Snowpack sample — Snodgrass Mountain, Crested Butte, Colorado (2/4/25, 12:06 PM MST)
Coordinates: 38.923, -106.968
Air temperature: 35 °F
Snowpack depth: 80 cm
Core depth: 60 cm
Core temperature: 32 °F
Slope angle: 14°, slope face: 78°
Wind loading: low
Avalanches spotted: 0
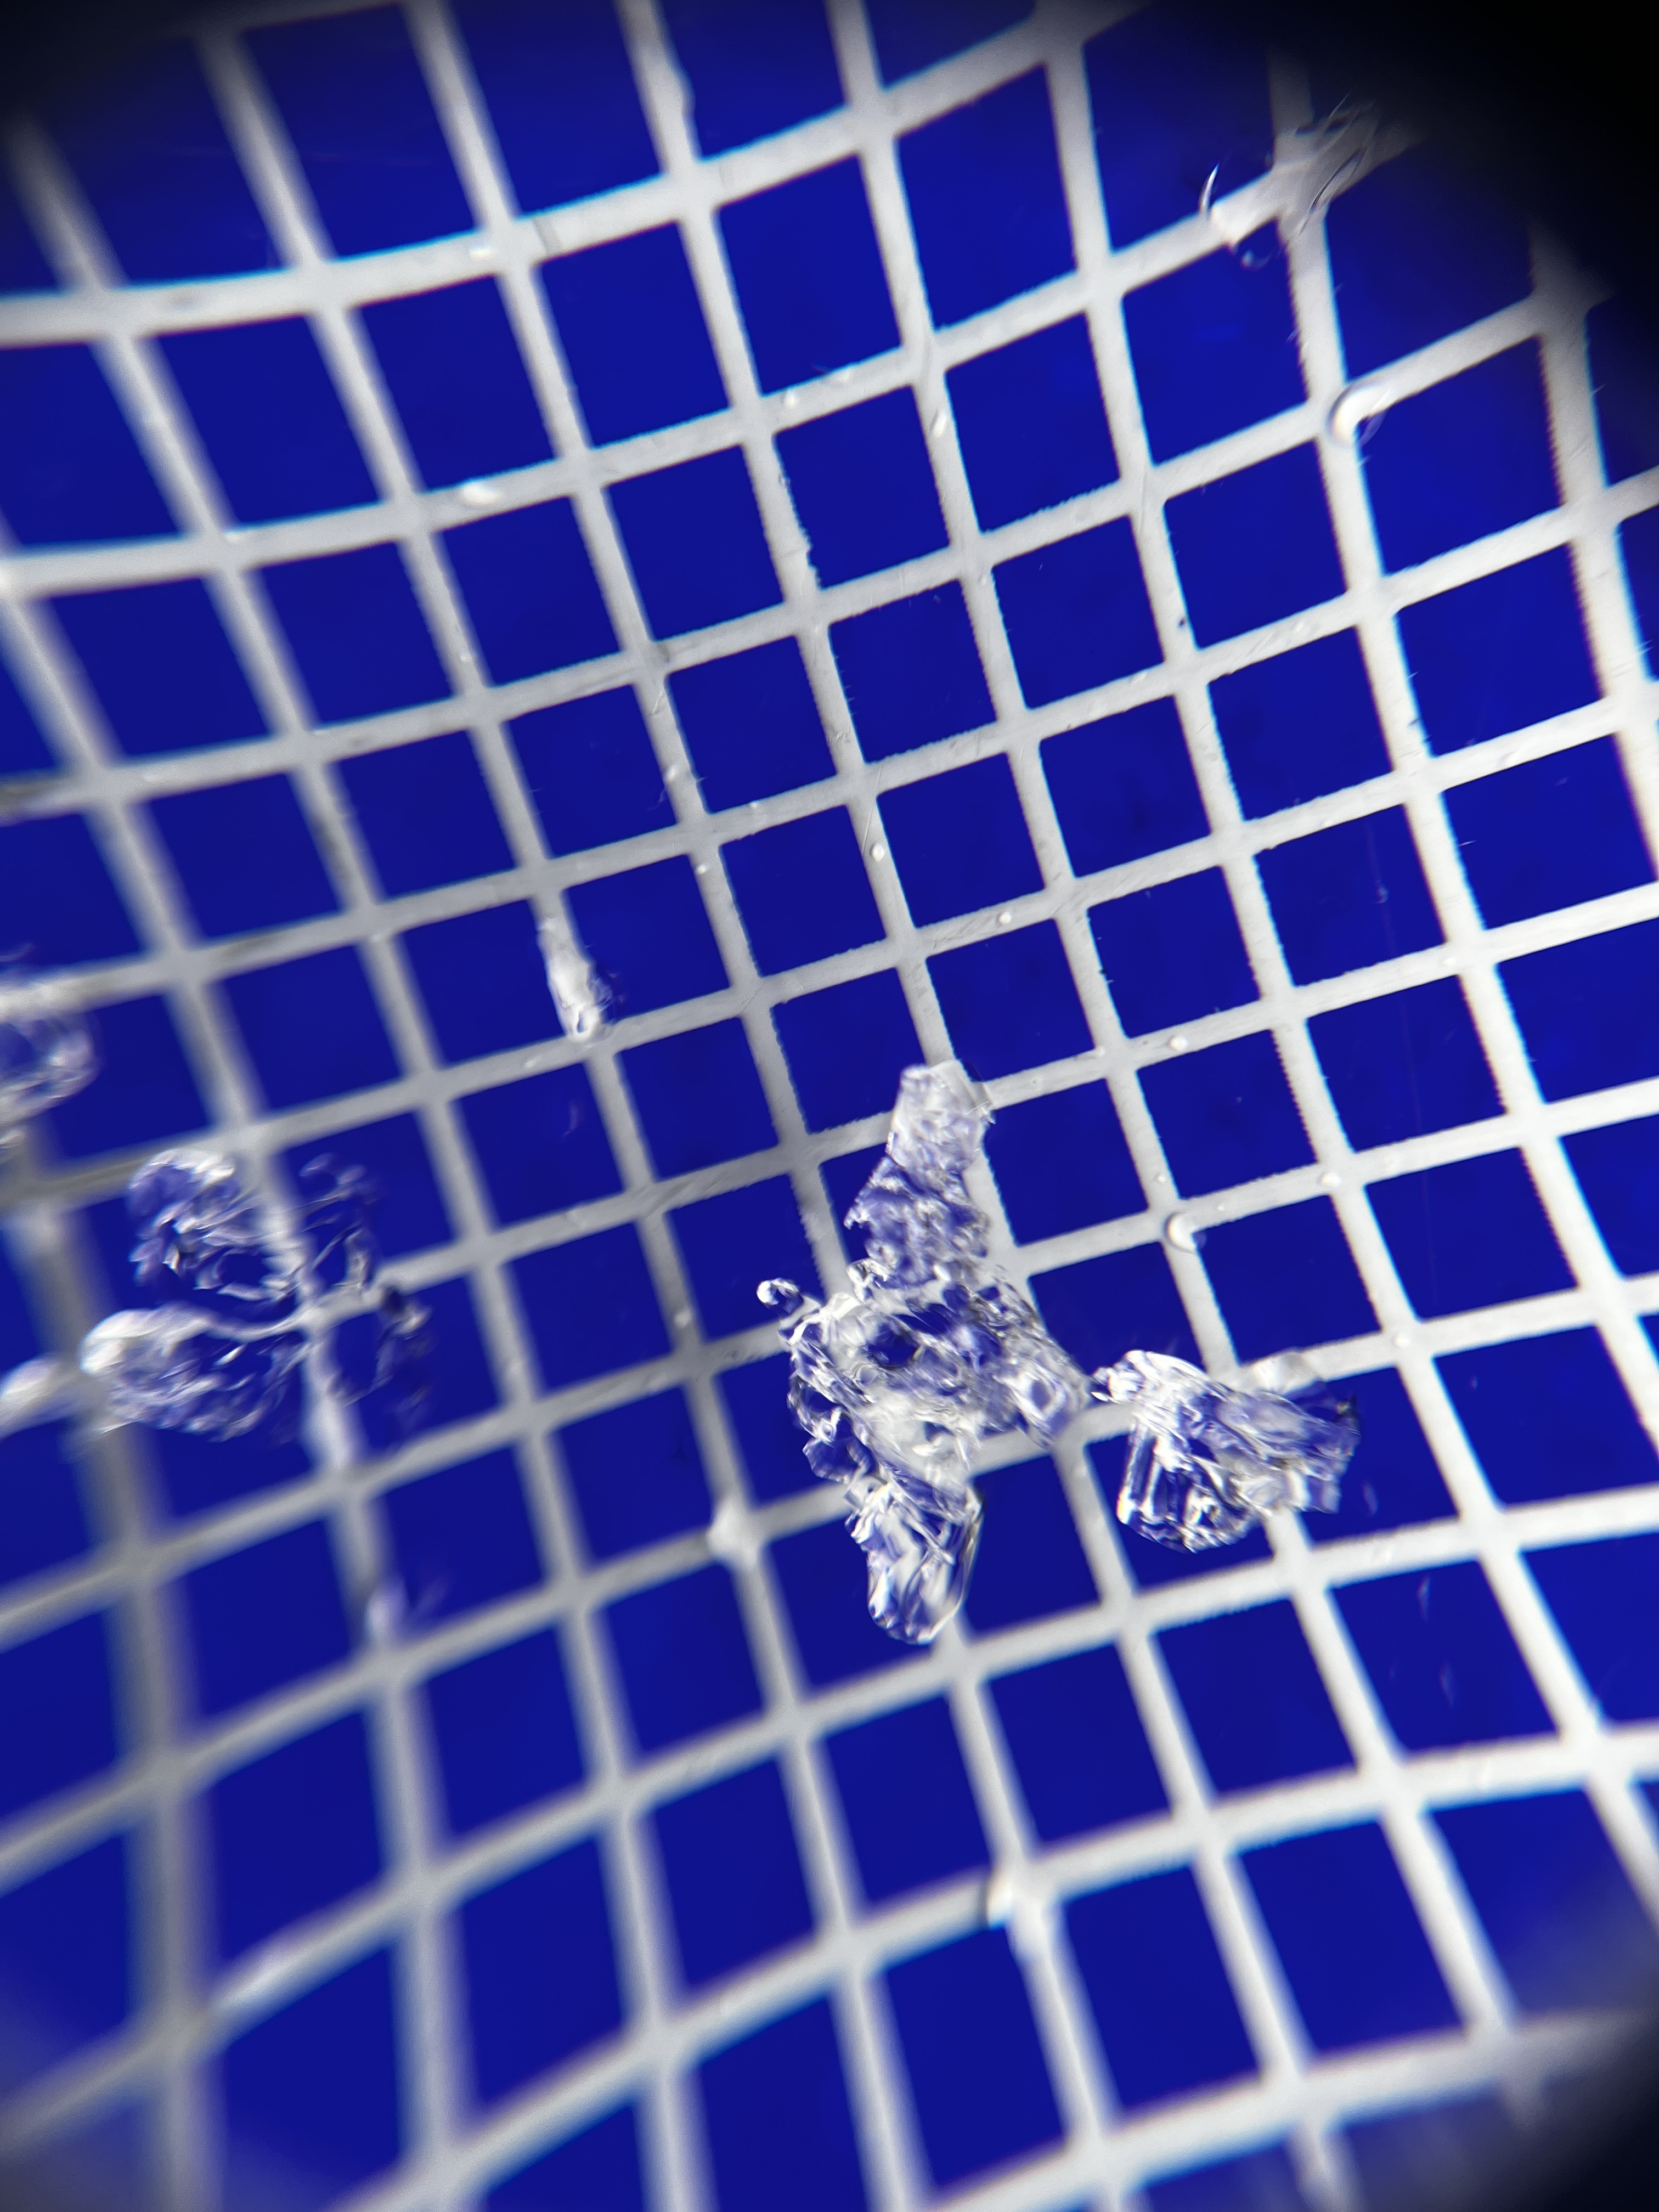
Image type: magnified_profile
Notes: No avalanches nearby, unusually warm weather for the last month reported by residents, Collected 25 yards from treeline